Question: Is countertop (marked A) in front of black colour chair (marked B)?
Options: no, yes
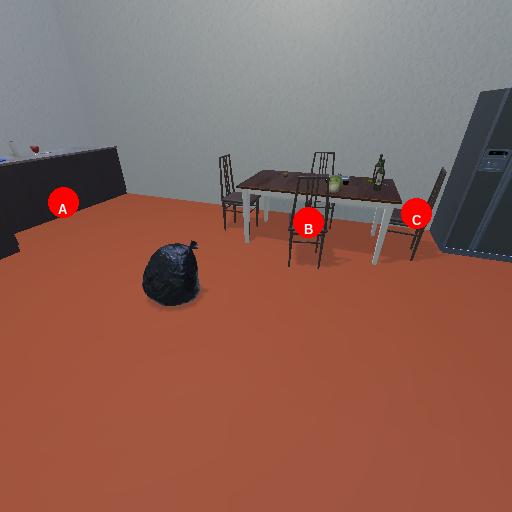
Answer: no